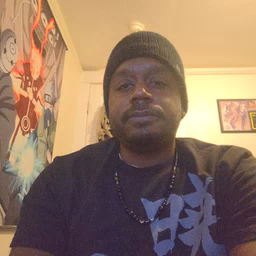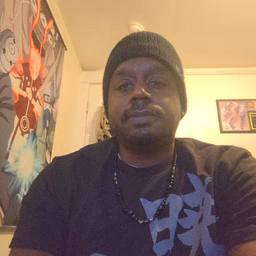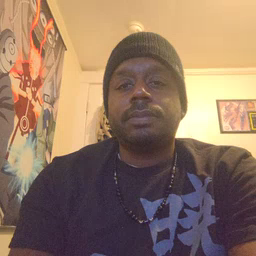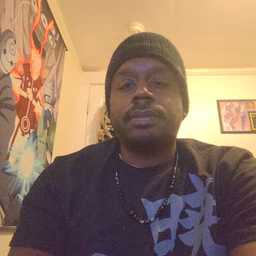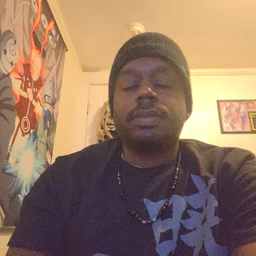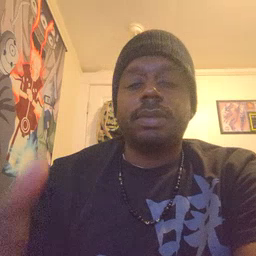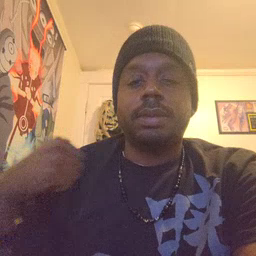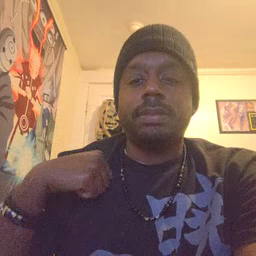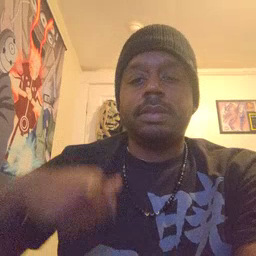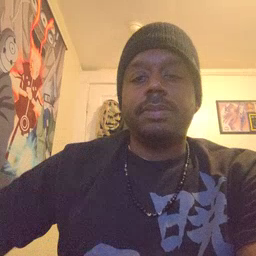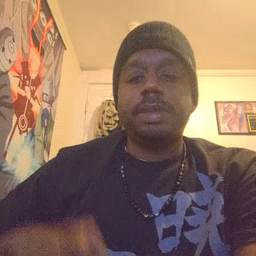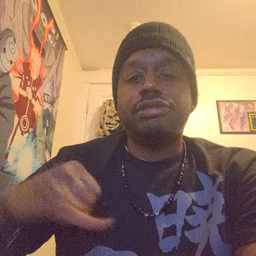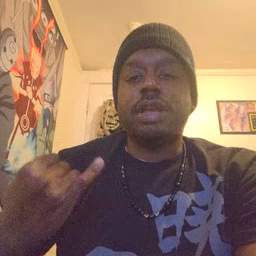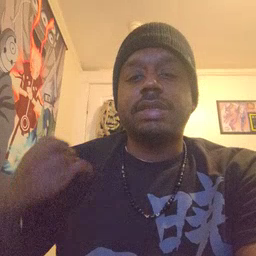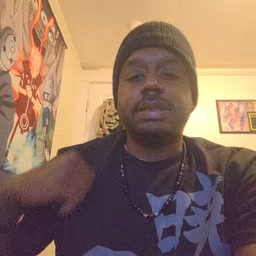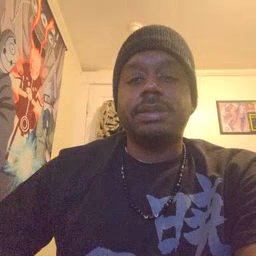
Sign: jacket